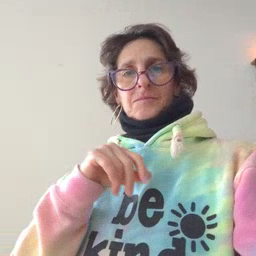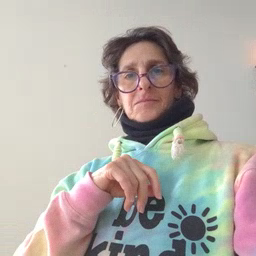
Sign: TV